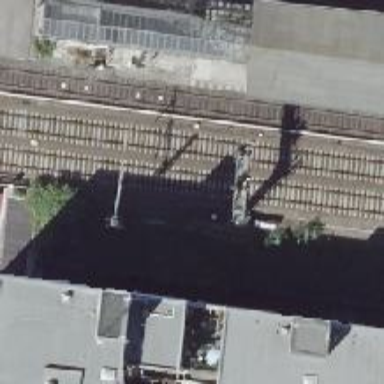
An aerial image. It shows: Railway signal.